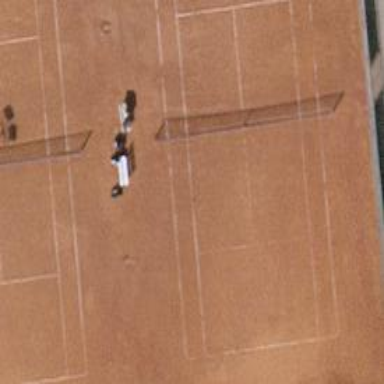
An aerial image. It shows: Tennis court on pitch.